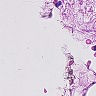
Metastatic tissue present: no